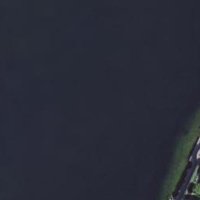
EUNIS habitat code: 14
Species observed at this site:
Aesculus hippocastanum